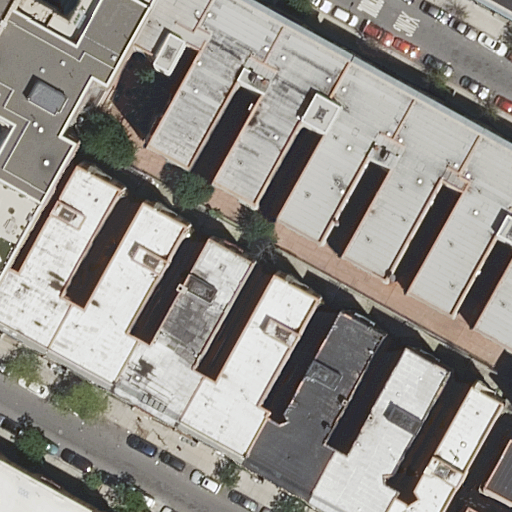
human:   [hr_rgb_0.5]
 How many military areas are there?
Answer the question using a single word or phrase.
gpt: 0

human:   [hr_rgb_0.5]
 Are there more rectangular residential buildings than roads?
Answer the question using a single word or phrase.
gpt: yes

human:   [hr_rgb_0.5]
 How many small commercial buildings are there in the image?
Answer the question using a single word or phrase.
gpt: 0

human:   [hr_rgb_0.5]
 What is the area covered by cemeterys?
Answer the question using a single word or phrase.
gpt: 0m2

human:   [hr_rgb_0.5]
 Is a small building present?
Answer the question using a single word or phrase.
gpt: yes

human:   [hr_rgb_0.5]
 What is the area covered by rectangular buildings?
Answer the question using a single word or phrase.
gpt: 122m2

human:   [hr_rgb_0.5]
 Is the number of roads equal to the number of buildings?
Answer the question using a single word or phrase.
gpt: no

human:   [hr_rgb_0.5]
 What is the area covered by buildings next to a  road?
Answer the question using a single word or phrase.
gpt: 5705m2

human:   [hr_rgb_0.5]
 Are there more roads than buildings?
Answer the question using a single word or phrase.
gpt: no

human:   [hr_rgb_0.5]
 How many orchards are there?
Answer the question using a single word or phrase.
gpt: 0

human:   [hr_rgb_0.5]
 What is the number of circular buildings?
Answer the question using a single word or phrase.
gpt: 0

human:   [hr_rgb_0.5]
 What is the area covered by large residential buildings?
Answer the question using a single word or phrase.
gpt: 807m2

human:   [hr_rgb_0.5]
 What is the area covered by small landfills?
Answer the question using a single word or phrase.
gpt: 0m2

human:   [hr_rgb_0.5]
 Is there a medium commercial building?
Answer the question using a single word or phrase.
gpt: no

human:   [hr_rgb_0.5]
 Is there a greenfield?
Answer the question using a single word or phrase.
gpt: no

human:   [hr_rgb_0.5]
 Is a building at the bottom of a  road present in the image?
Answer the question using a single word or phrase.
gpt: yes

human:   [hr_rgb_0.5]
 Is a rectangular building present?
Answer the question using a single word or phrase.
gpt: yes

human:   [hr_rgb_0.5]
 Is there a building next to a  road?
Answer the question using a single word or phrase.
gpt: yes

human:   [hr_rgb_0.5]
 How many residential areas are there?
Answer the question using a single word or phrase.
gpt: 0

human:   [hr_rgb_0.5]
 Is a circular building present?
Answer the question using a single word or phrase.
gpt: no

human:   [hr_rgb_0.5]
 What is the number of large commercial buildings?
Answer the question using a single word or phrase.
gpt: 0

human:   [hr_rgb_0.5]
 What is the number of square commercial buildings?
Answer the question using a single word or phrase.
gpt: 0

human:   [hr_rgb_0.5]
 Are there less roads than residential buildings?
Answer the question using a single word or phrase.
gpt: yes

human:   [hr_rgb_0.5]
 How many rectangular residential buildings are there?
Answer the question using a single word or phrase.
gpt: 4

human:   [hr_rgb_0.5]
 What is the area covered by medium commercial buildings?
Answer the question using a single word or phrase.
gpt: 0m2

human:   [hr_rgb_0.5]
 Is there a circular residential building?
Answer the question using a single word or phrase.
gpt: no

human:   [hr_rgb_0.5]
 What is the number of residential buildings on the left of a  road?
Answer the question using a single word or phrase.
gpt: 11

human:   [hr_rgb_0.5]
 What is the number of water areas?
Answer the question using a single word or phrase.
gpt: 0

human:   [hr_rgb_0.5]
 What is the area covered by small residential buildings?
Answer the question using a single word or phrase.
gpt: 191m2

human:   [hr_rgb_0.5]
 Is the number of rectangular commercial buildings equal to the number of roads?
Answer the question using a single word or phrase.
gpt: no

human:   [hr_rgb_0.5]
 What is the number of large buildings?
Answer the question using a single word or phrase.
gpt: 1

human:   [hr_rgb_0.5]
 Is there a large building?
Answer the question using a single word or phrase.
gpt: yes

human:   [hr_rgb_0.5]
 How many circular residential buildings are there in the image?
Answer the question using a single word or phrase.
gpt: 0

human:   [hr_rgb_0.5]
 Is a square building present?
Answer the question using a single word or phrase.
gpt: no

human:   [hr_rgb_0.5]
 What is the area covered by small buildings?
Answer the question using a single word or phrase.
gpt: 191m2

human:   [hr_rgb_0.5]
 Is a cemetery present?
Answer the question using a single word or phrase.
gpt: no

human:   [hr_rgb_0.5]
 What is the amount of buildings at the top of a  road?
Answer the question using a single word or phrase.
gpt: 12